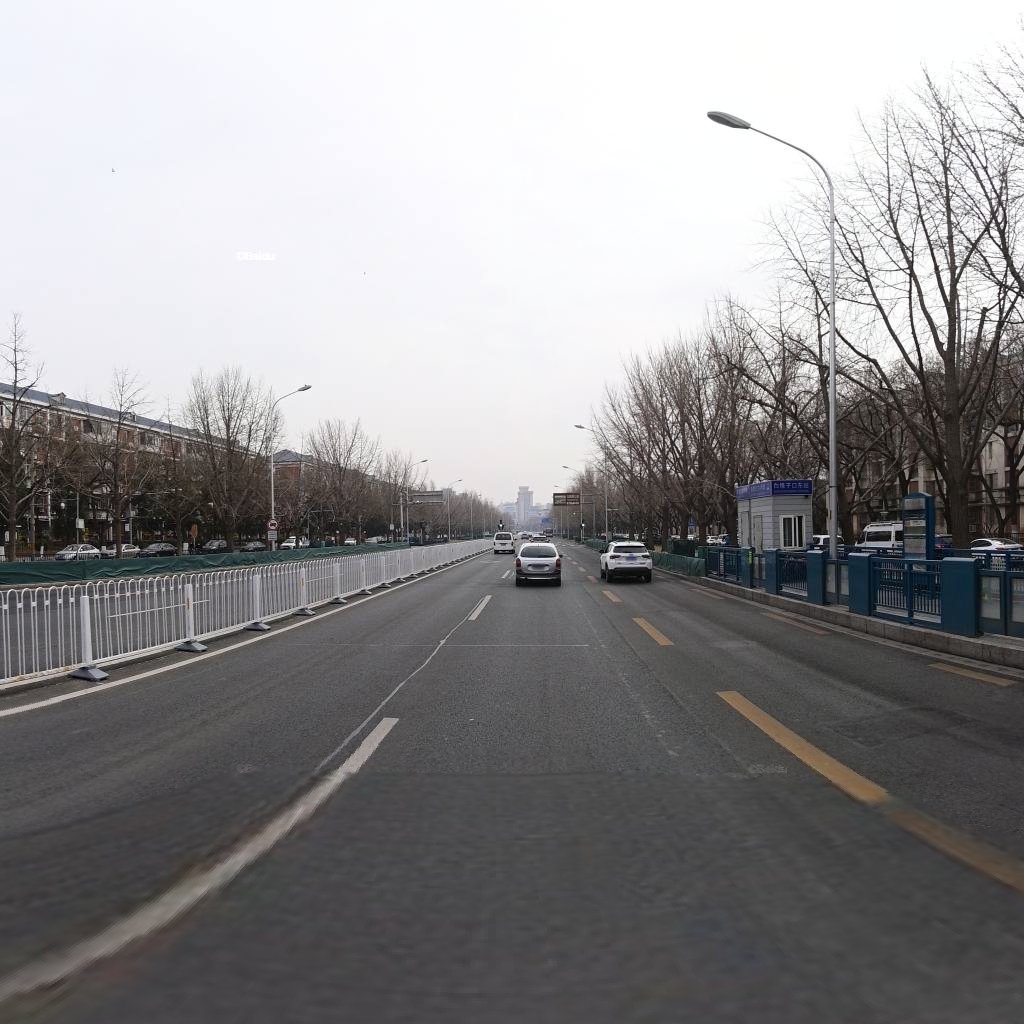
Region: Haidian
Road damage annotations: longitudinal patch, transverse patch, longitudinal patch, longitudinal crack